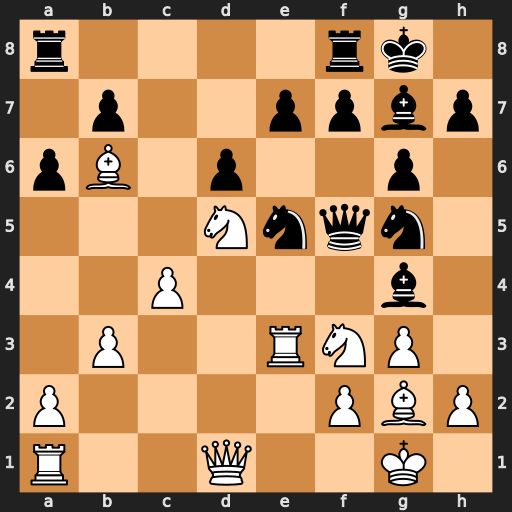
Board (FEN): r4rk1/1p2ppbp/pB1p2p1/3Nnqn1/2P3b1/1P2RNP1/P4PBP/R2Q2K1
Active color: w
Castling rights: -
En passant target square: -
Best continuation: Nxe7+ Kh8 Nxf5